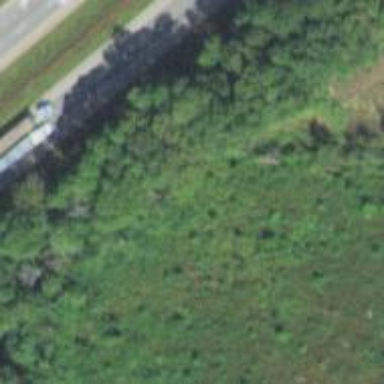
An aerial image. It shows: Culvert tunnel.